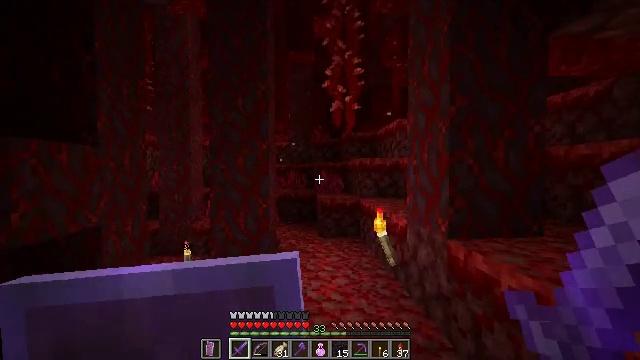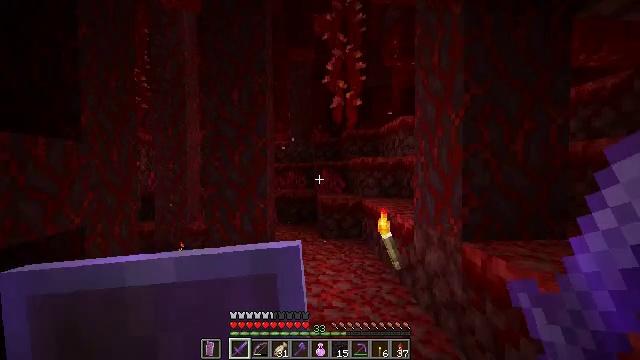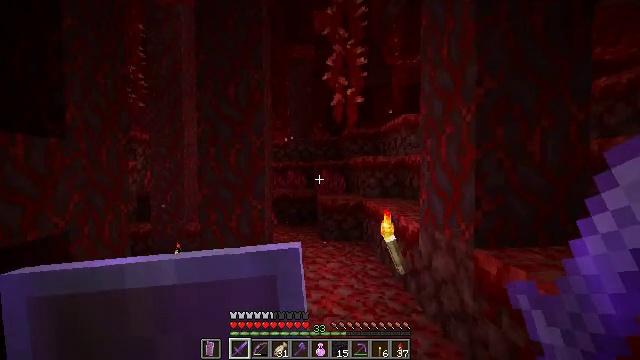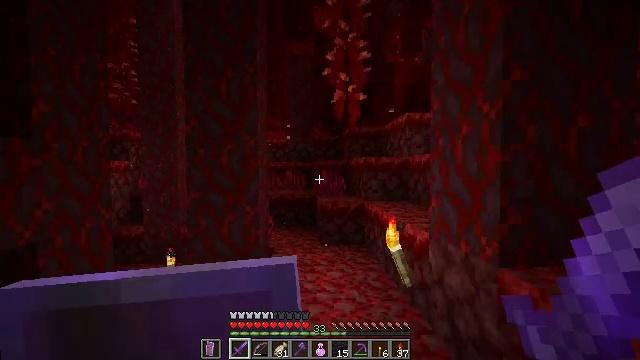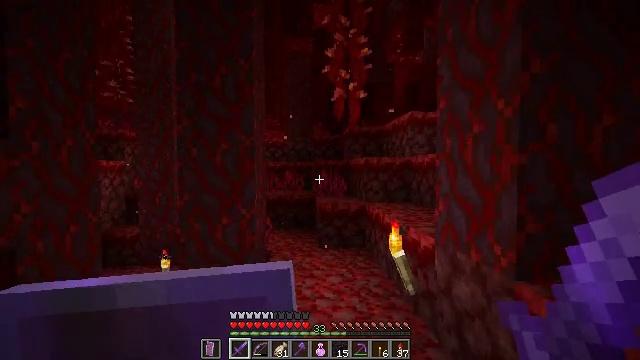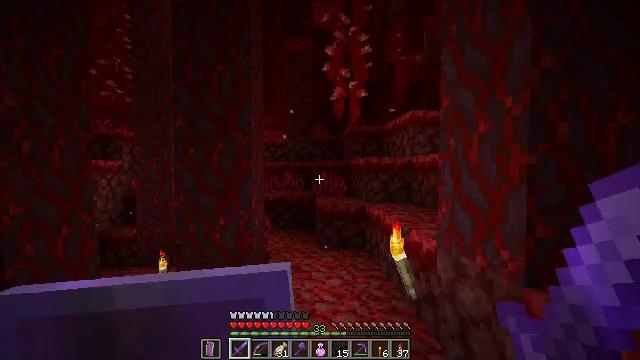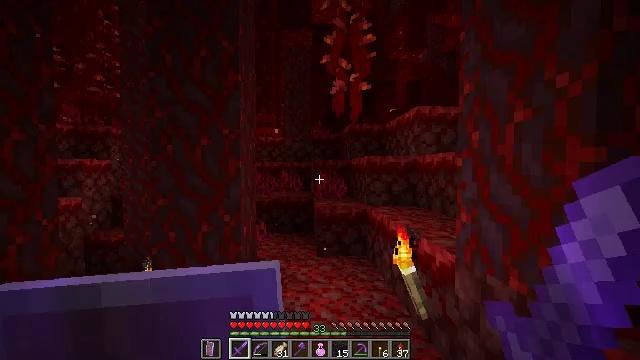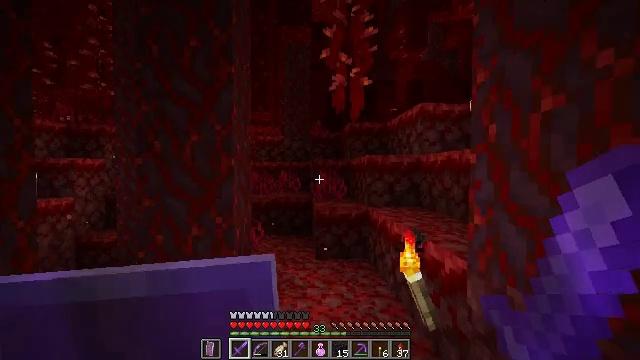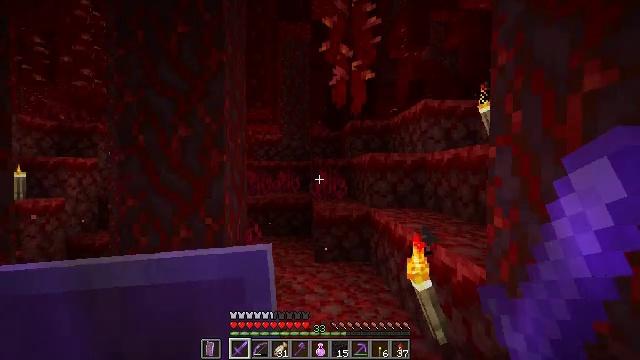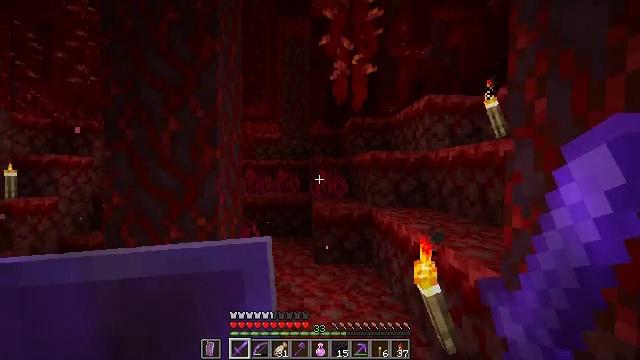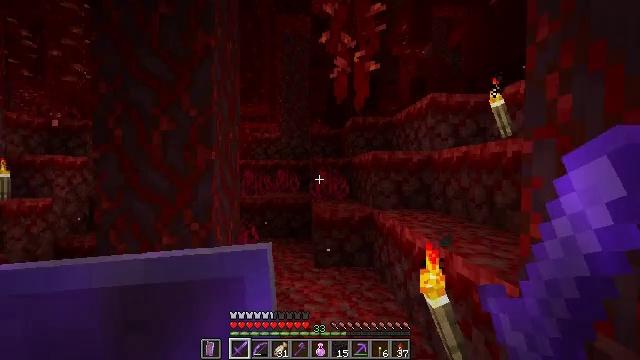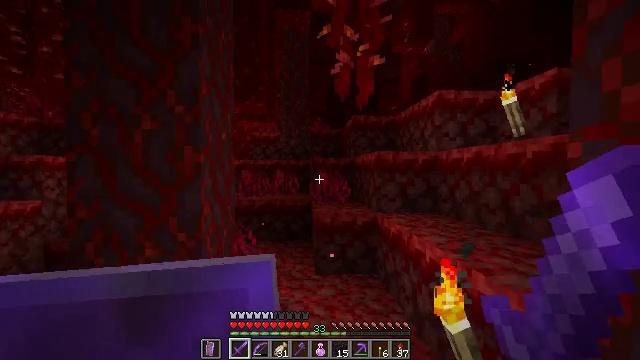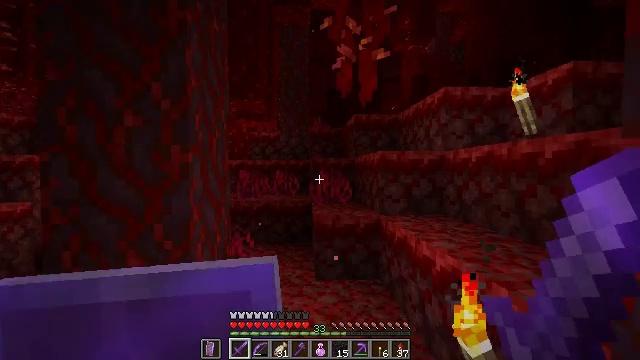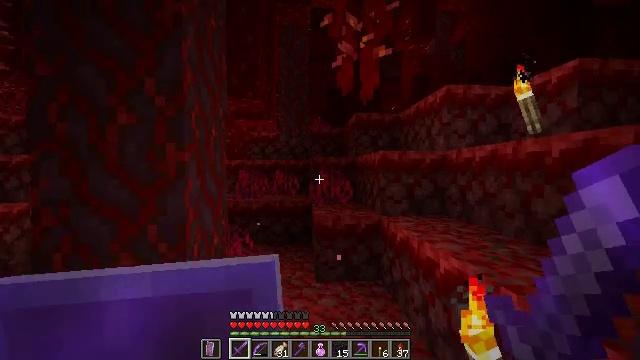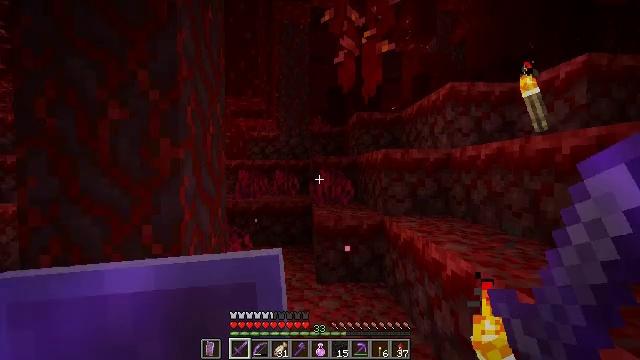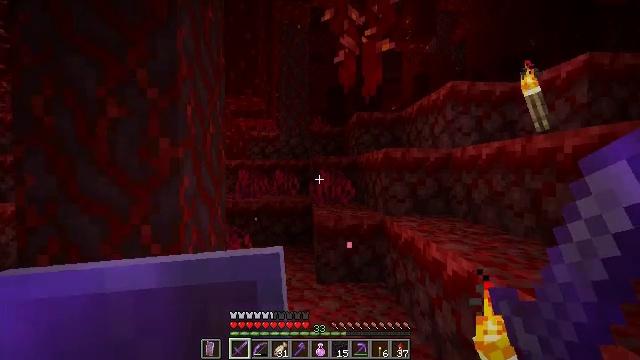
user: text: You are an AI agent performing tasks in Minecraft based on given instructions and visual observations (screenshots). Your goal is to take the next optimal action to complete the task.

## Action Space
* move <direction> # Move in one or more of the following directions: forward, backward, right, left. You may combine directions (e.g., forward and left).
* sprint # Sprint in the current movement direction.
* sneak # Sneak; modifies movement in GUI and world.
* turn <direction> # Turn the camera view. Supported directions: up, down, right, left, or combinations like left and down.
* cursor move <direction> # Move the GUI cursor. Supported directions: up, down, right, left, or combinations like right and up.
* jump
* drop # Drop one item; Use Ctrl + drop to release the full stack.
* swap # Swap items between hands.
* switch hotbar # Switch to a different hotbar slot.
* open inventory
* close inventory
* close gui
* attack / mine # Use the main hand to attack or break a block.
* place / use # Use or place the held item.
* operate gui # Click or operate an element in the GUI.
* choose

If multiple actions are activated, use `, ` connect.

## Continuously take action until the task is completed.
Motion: motion action
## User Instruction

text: Gather warped fungus in the Nether.
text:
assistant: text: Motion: move forward
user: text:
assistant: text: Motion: move forward
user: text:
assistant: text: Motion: move forward
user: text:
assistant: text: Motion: move forward
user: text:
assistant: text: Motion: move forward
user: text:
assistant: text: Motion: move forward
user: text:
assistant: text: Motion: move forward
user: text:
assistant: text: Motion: move forward
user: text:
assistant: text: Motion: move forward
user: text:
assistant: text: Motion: move forward
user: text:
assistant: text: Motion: move forward
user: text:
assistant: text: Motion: no_op
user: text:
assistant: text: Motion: no_op
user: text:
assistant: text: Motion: no_op
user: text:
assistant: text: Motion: no_op
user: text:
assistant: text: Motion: no_op
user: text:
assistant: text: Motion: no_op
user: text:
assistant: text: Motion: no_op
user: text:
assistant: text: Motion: no_op
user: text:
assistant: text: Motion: no_op
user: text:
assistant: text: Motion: no_op
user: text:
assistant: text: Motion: no_op
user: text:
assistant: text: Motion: no_op
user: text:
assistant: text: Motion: no_op
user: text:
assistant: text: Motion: no_op
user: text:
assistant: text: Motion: no_op
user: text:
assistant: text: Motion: no_op
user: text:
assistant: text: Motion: no_op
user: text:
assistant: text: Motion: no_op
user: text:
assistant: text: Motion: no_op